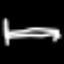
Label: bed